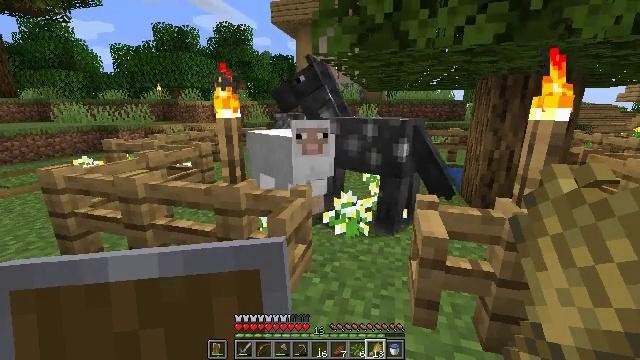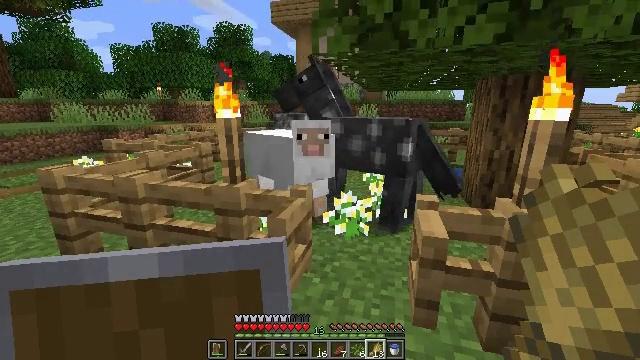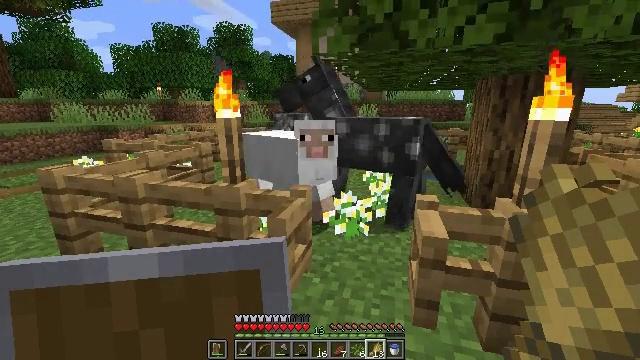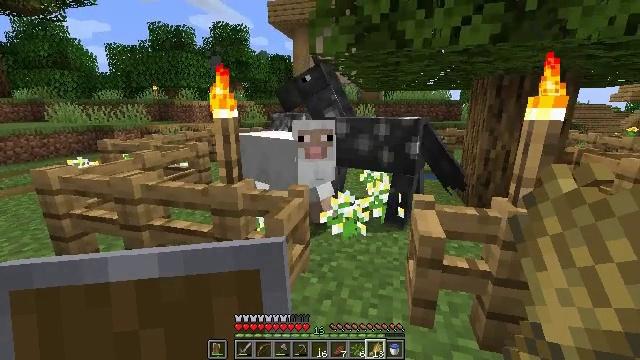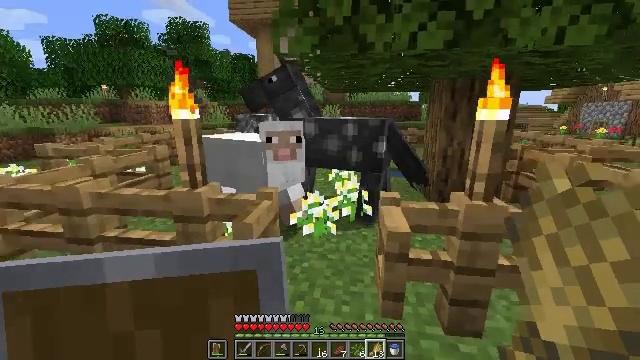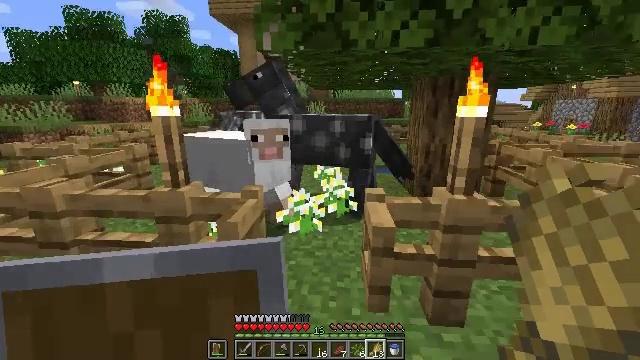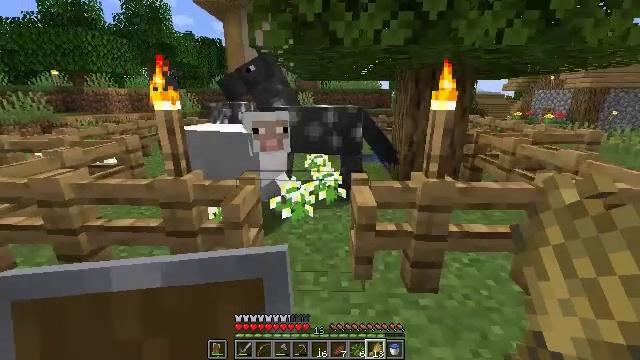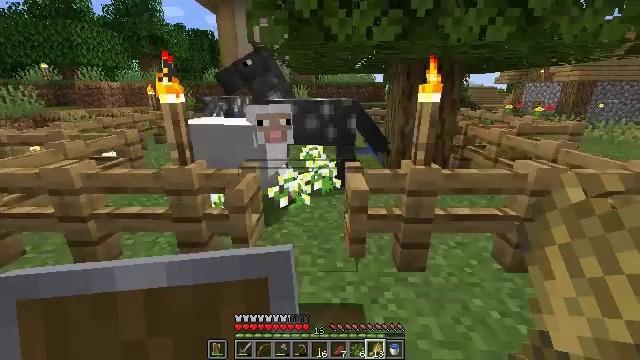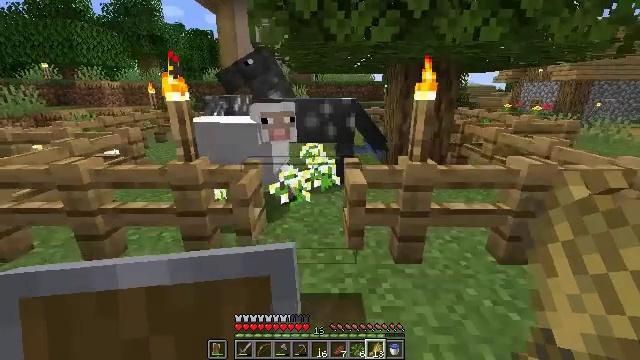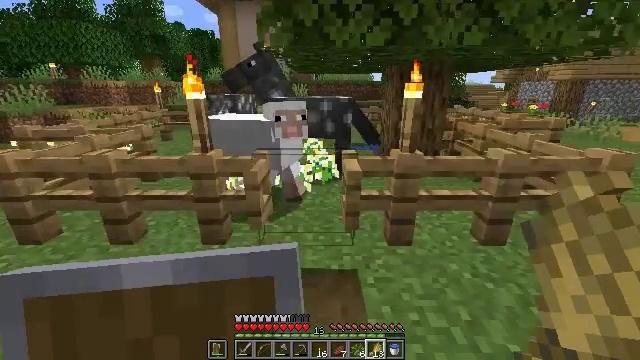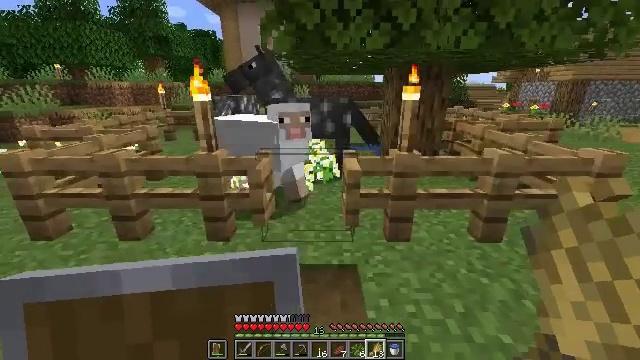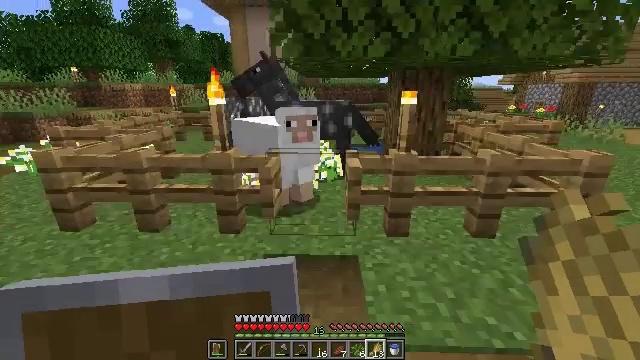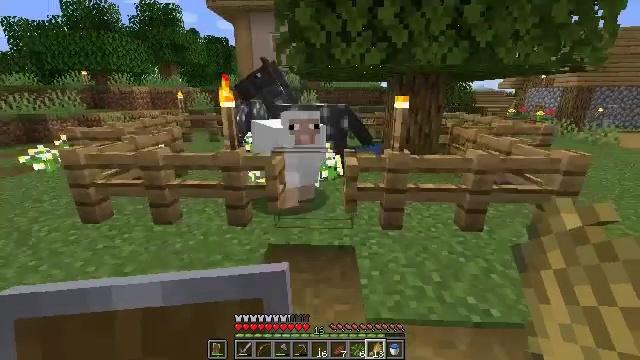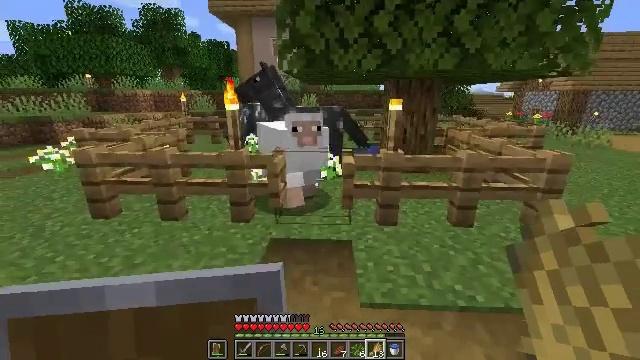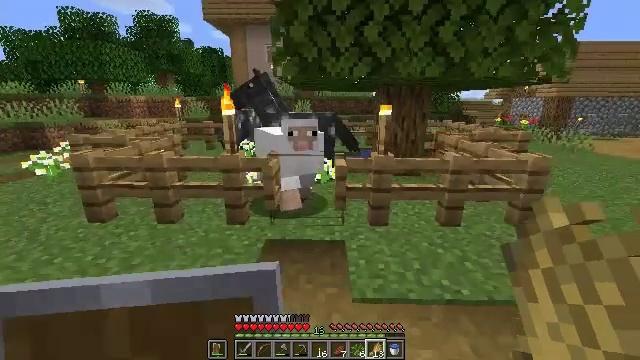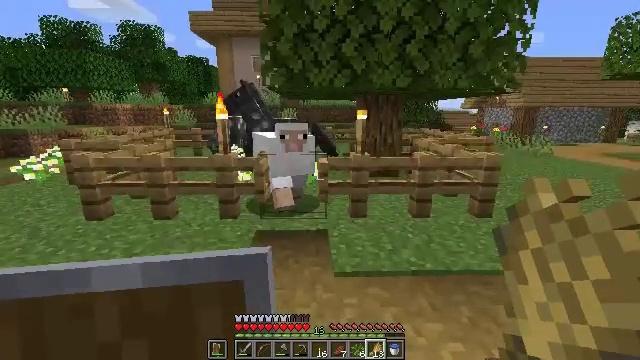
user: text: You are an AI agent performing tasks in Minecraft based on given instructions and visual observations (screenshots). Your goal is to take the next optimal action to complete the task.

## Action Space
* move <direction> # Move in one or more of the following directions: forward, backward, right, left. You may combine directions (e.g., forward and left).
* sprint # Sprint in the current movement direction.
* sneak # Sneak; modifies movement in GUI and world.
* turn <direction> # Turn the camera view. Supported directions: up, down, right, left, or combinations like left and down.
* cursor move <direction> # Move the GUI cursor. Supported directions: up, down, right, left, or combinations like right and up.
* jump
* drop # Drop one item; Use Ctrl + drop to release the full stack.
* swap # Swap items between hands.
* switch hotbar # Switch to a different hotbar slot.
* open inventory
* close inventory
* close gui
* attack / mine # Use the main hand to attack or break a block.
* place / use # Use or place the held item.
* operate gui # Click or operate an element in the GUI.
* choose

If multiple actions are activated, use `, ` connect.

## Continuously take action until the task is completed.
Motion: motion action
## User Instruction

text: Break the sugar cane.
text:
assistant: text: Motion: no_op
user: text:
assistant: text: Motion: no_op
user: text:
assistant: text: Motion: no_op
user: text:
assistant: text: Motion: turn right
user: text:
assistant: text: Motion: move back, turn right
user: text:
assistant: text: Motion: move back, turn right and down
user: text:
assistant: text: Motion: move back, turn right and down
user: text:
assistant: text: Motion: move back
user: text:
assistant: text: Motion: move back
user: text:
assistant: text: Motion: move back
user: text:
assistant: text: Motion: move back, turn left
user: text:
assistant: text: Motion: move back
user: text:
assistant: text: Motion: move back
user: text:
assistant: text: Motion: move back, turn right and up
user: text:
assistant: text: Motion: move back, turn right and up
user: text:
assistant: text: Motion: move back, turn right
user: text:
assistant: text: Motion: move back
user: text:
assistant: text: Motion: move back
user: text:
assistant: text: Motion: move back
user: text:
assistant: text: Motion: no_op
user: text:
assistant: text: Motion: no_op
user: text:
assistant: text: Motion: no_op
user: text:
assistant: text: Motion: no_op
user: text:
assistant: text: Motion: no_op
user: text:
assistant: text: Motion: no_op
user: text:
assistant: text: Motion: no_op
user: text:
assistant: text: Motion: no_op
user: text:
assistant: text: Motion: no_op
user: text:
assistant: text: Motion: turn left
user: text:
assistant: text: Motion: move forward and move right